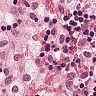
Metastatic tissue present: no